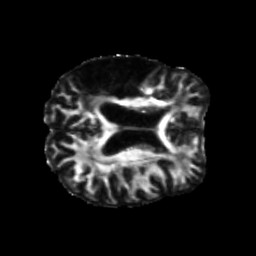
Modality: FA
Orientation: axial
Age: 66
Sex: male
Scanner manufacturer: siemens
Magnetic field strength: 3 T
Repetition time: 5.25 s
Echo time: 0.08 s